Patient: sex M, age 54
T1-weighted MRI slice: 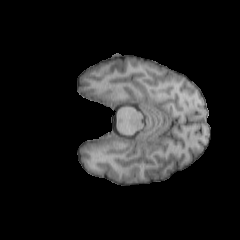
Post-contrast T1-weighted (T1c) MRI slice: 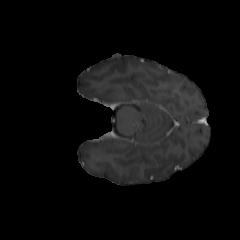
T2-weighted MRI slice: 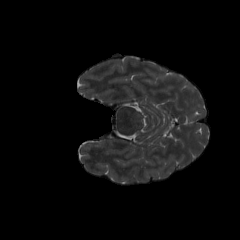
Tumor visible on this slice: no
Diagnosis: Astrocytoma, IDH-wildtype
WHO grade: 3